The trace is the raw vibration amplitude of a rotating bearing as a function of time. What is the most likely bearing condition (normal, inner_race, outer_race, ball)?
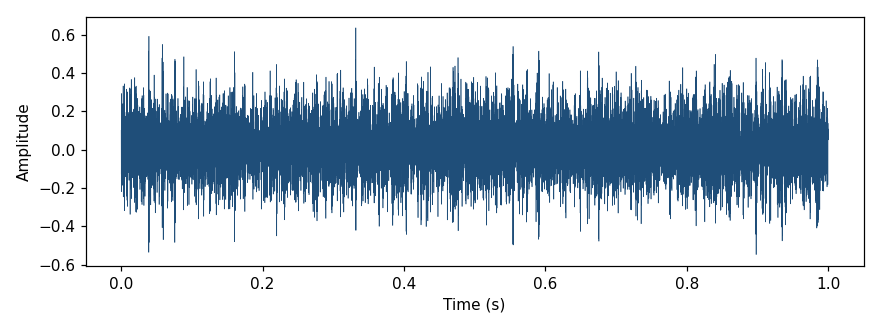
Answer: ball